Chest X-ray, PA view. Patient: 77 years old, sex M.
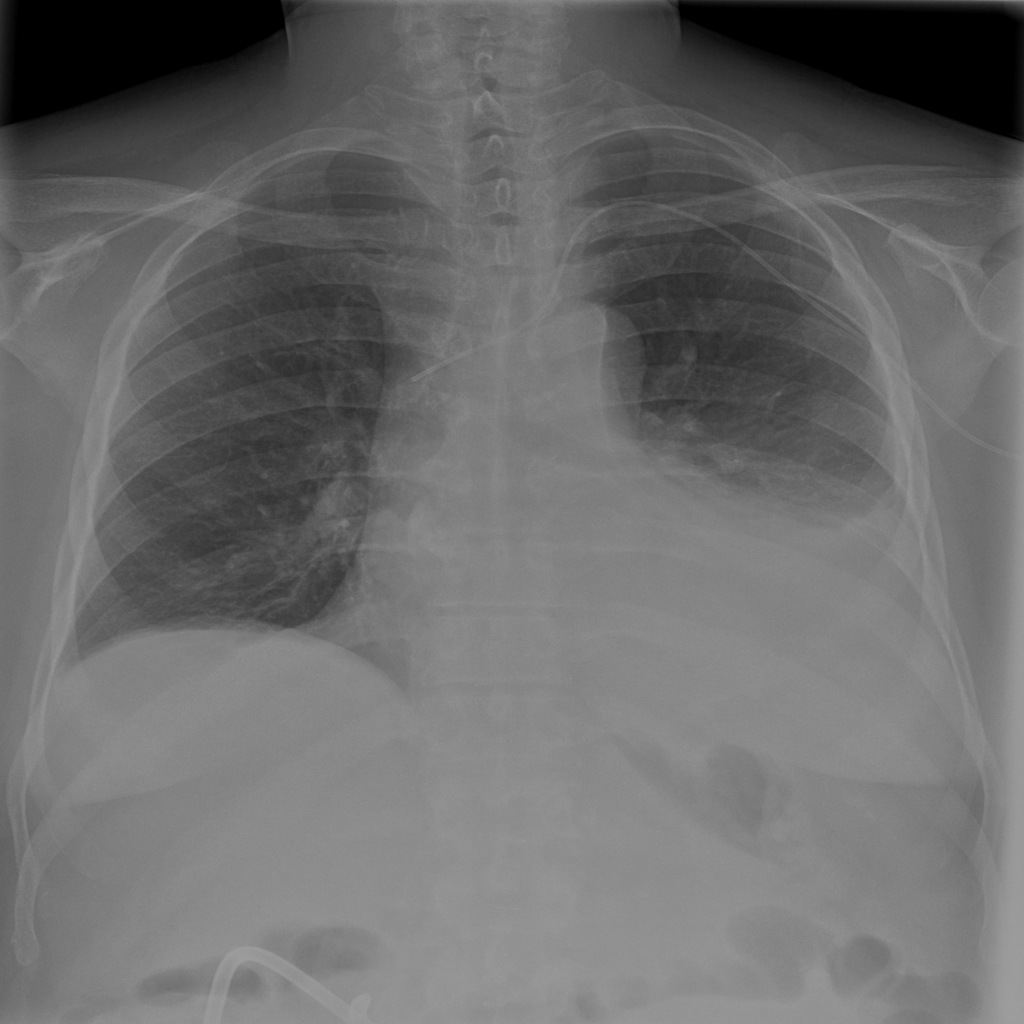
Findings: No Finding